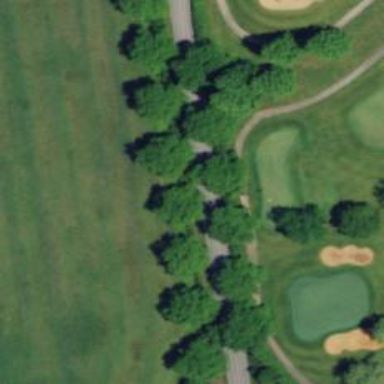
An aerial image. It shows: Path for both roads and golfers.